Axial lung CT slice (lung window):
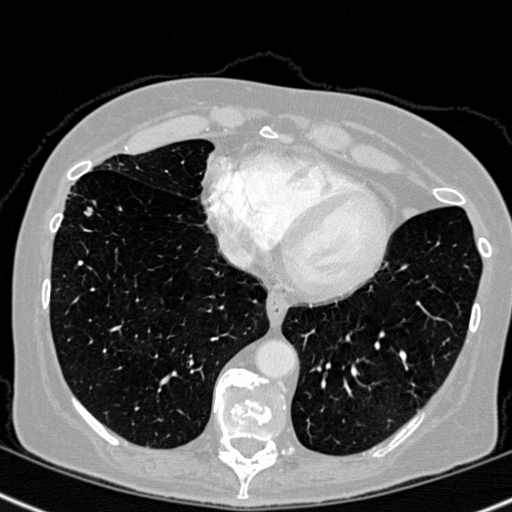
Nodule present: no